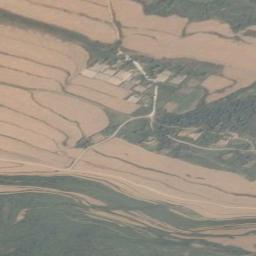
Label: terrace